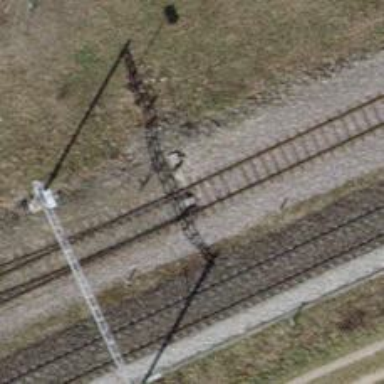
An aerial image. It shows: Railway switch.